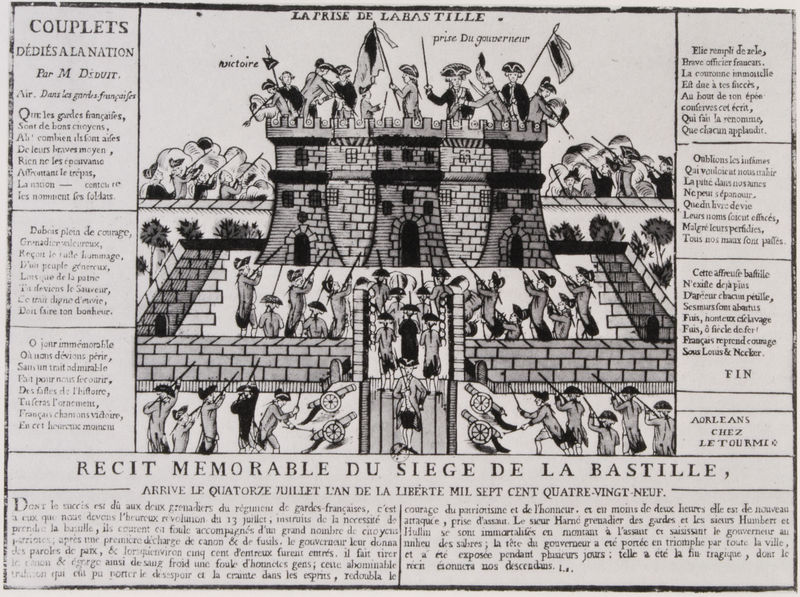
Titel: Die Einnahme der Bastille
Standort: Paris
Institution: Bibliothèque Nationale.
Schlagwörter: angriff, baum, kampf, mann, weiß, bäume, fluss, menschen, ausschnitt, fenster, frankreich, grau, hut, hüte, männer, paris, schwarz, zeichnung, alt, feier, geschichte, stein, steine, bild, qualm, rauch, mantel, blatt, pflanzen, turm, herrschaft, holzschnitt, schrift, papier, fahnen, fahne, flagge, mauer, ziegel, grafik, graphik, linien, spalten, werbung, französisch, seine, krieg, schlacht, sturm, treppe, zerstörung, historienbild, soldaten, tor, zinnen, innenhof, kanone, buch, burg, türme, stürmen, festung, mauerwerk, druck, druckgraphik, schwarz-weiss, stich, seite, illustration, revolution, schwert, schwerter, text, uniform, waffen, zeitung, überfall, aufstand, bericht, soldat, überschrift, volk, napoleon, dreispitz, armee, rüstung, sieg, schriftbild, buchdruck, karte, gefängnis, mauern, gewehr, mittelalter, eroberung, krieger, wut, stadtmauer, absätze, kanonen, macht, ereignis, speer, flaggen, fanfare, gewehre, erinnerung, bau, französische revolution, flugblatt, schießen, lied, gouverneur, juli, burgen, latein, map, zugbrücke, verteidigung, schießscharte, bajonett, flugschrift, spalte, artikel, schützen, bastille, fahnene, überschriften, journalismus, geißel, russ, belagerung, pistolen, sturm auf die bastille, schüsse, erstürmung, stürmung, zeiten, einnahme, news, neuigkeiten, stürmer, graphikr, zeitungsartikel, siege, bastille-sturm, belagerung der bastille, eroberujg, nette spielerei so, rochelle, staatsgefängnis, sturm der bastille, tut doch mal was in münchen ke, 1789, recolte, couplets, 1779, gedenkschrift, 1776, couplet, papeir, 14 juli